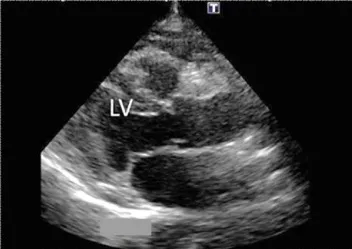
Echocardiogram on POD 44. End-diastolic frames. Are shown. Normal left ventricular function with no wall motion abnormalities was found. LV; left ventricular.
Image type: radiology (ultrasound)